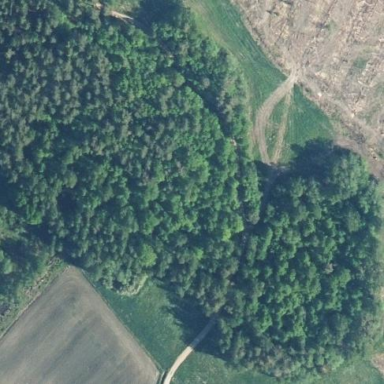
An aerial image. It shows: Nature reserve surrounded by woodland.